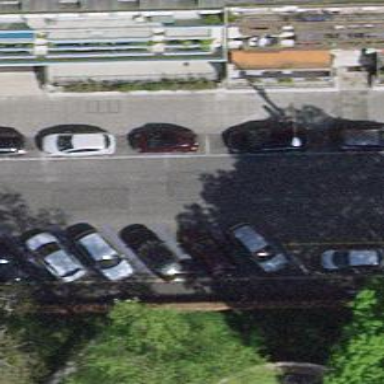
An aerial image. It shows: Motorcycle parking area.